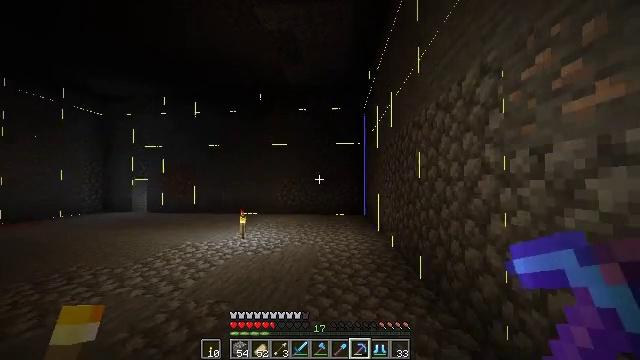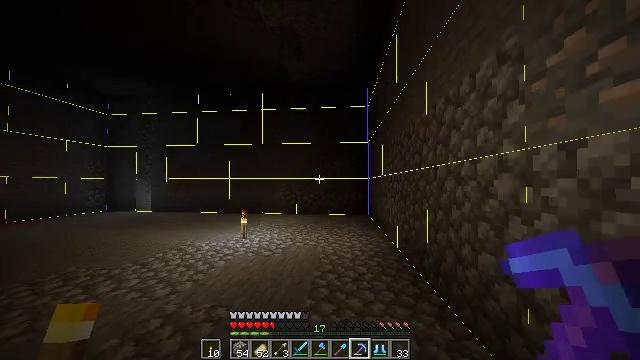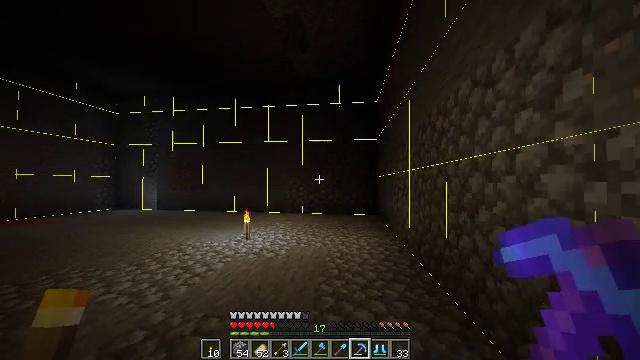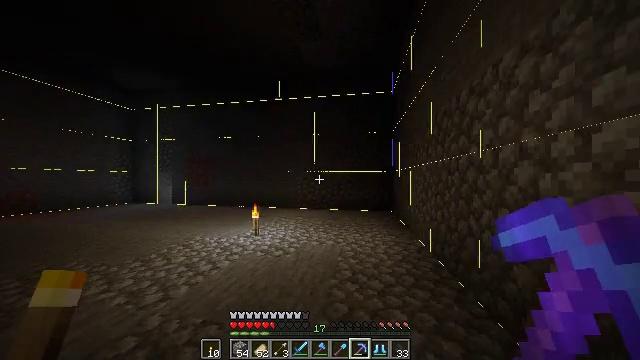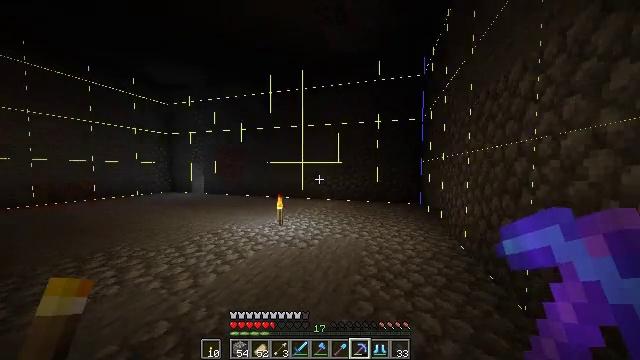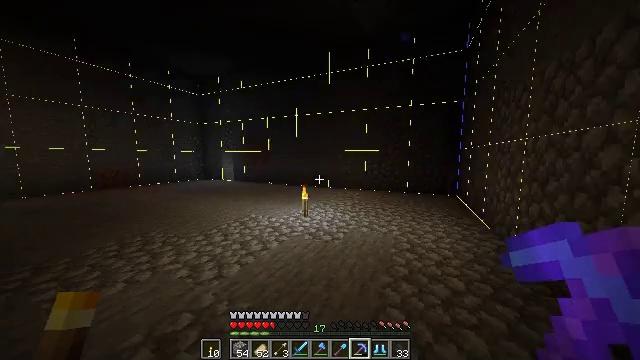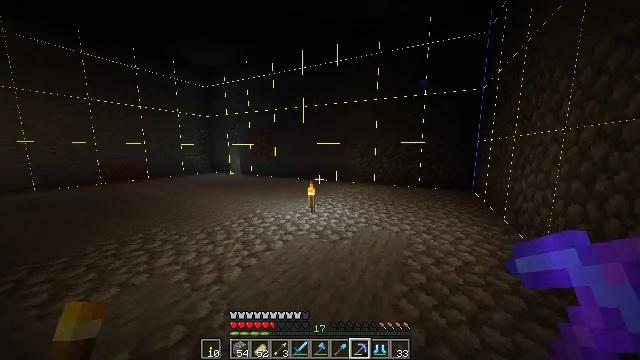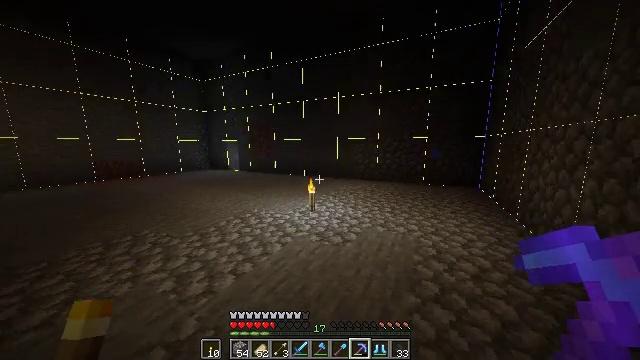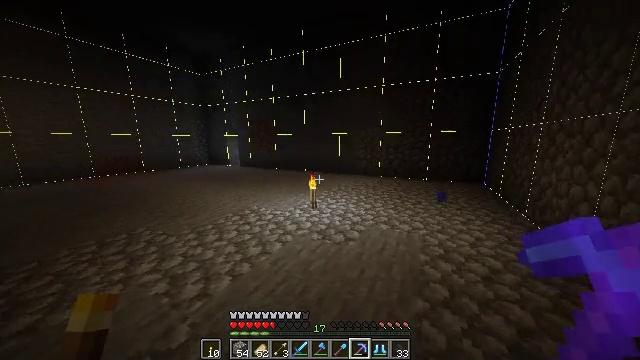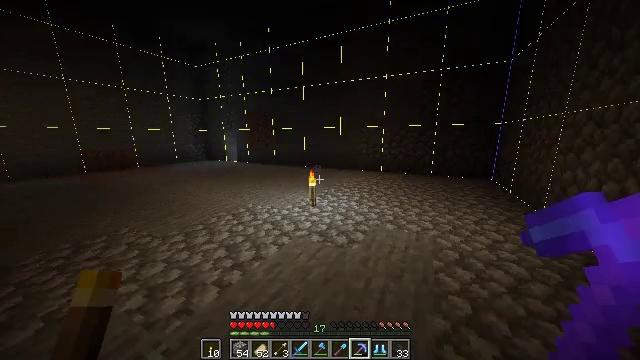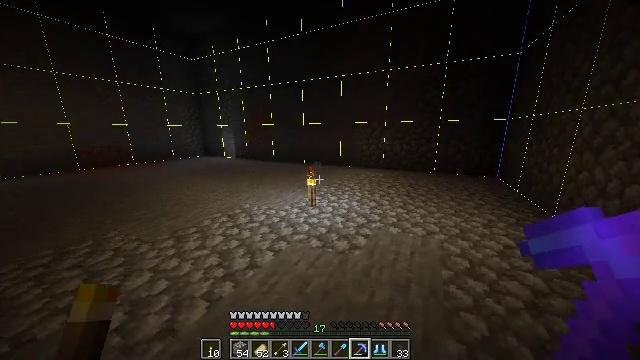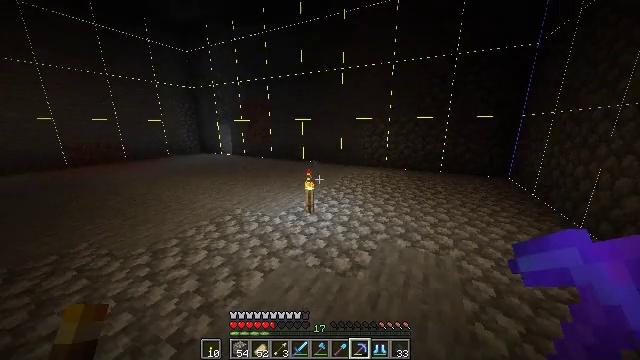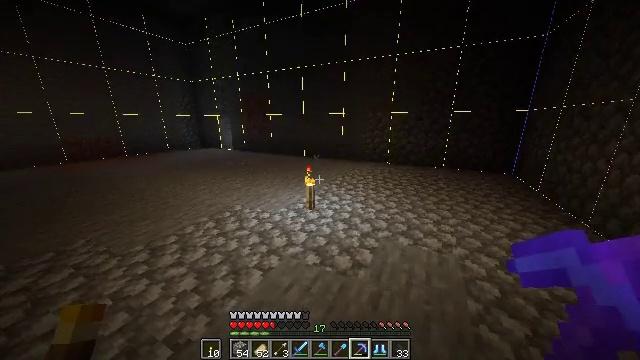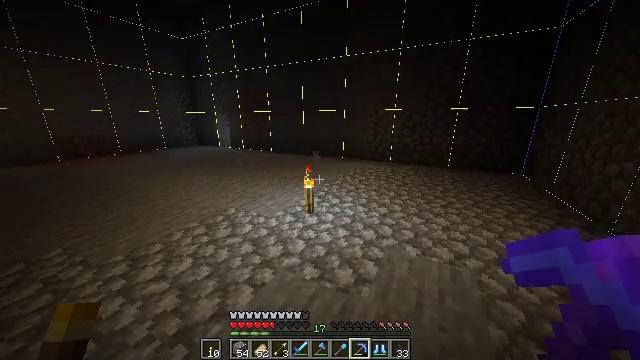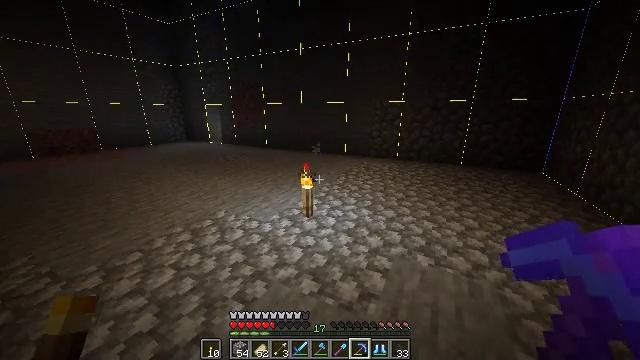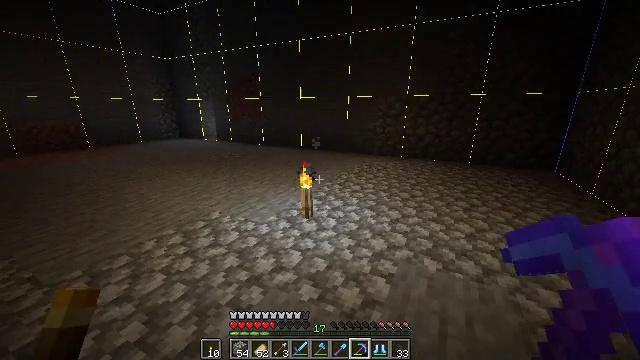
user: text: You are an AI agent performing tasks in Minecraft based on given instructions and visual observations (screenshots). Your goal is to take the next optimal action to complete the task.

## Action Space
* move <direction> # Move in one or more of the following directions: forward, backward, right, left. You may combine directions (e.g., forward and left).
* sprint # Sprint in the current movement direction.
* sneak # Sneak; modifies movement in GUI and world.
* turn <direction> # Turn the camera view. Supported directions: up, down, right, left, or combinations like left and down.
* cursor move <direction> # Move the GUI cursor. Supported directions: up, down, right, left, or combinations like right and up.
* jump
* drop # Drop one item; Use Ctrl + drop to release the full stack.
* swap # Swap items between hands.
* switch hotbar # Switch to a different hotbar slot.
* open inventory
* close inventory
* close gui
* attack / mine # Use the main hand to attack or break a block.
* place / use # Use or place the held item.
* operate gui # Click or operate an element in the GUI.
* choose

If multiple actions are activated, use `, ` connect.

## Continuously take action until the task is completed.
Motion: motion action
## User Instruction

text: Mine the torch on the wall.
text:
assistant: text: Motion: move forward, sprint
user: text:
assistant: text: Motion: move forward, turn left
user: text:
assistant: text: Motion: move forward, turn left and down
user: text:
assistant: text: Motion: move forward, turn left and down
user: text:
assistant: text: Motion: move forward, turn left and down
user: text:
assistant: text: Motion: move forward, turn left and down
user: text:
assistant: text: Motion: move forward, turn down
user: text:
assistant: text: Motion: move forward, turn down
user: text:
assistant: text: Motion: move forward, turn down
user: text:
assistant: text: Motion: move forward, turn down
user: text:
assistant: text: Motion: move forward, turn down
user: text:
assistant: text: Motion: move forward, turn down
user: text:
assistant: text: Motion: no_op
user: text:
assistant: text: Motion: no_op
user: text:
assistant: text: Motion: no_op
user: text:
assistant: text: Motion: no_op
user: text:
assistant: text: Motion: turn down
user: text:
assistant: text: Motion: no_op
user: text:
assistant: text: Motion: no_op
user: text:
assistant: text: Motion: no_op
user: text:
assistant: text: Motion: no_op
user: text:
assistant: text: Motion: attack / mine
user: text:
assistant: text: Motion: move forward, attack / mine
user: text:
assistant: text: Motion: move forward, attack / mine
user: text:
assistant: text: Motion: move forward
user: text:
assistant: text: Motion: move forward
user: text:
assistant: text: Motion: no_op